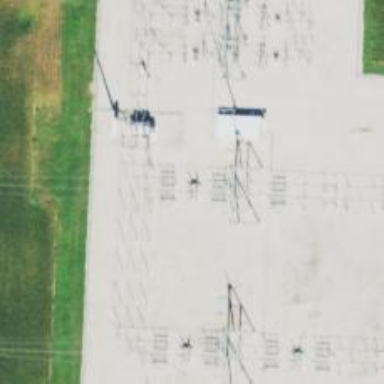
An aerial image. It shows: Switch used for power control.